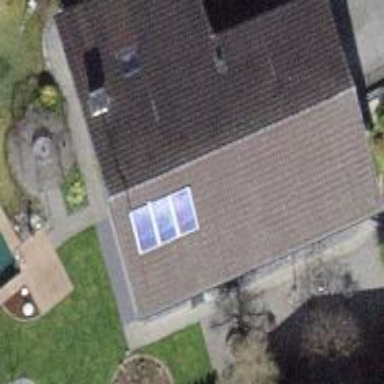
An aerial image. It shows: Solar power generator with photovoltaic panels.